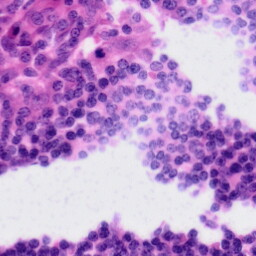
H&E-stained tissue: Tonsil